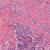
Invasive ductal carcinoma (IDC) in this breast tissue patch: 0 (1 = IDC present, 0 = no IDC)